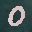
Label: 0